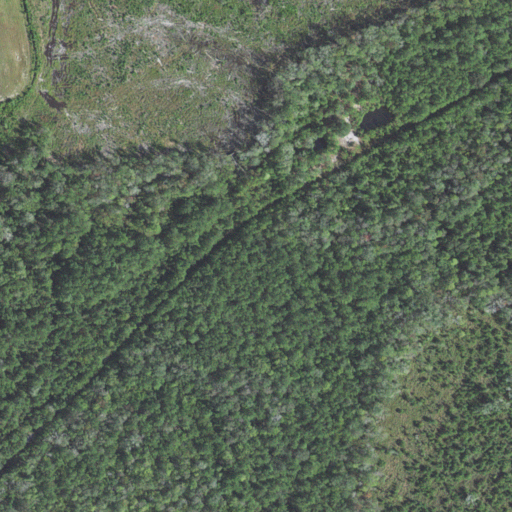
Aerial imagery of island in North Carolina named Beech Island containing woody wetlands, grassland, herbaceous wetlands, evergreen forest, and cultivated crops